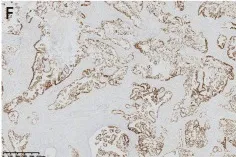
Hematoxylin and Eosin (H&E) staining, immunostaining of TTF1 and GATA3 of the two cases. Case1 showed well differentiated tubules infiltrating into the corpus. ; GATA3 staining was locally positive.
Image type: pathology (immunostaining)